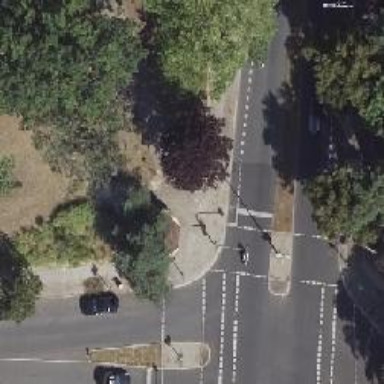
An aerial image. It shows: Road crossing with traffic signals.